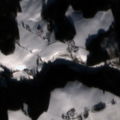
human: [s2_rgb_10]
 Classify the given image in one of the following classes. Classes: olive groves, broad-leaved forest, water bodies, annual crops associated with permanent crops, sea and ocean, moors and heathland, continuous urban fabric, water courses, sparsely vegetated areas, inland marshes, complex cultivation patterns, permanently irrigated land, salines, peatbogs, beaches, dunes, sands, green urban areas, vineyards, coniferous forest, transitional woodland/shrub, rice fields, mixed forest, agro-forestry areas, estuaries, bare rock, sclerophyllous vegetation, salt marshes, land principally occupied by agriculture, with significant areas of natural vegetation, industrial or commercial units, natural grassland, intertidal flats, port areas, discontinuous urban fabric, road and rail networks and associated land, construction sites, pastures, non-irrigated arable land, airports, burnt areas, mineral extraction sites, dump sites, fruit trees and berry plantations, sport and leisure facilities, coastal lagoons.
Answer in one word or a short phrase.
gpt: pastures, complex cultivation patterns, land principally occupied by agriculture, with significant areas of natural vegetation, coniferous forest